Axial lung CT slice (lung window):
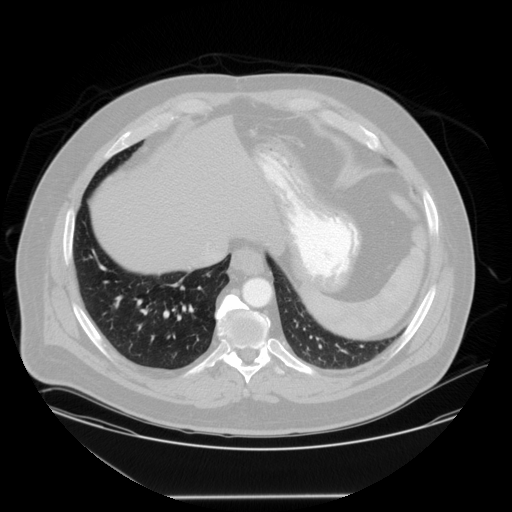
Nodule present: no